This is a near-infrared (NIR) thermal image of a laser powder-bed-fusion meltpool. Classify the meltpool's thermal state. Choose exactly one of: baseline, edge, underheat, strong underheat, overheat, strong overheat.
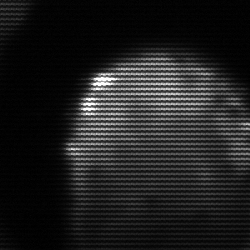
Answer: edge